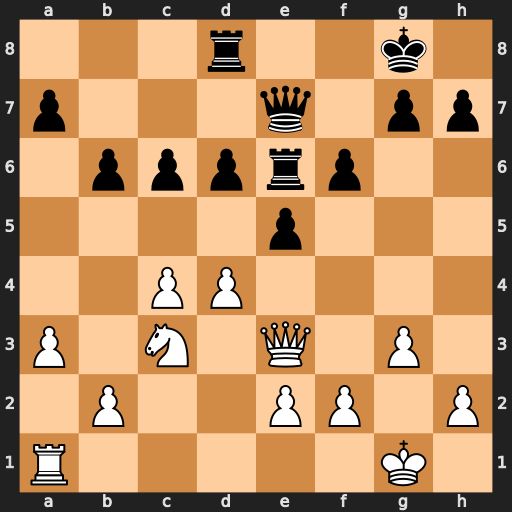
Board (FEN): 3r2k1/p3q1pp/1ppprp2/4p3/2PP4/P1N1Q1P1/1P2PP1P/R5K1
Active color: w
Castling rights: -
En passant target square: -
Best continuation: d5 cxd5 cxd5 Qe8 dxe6